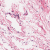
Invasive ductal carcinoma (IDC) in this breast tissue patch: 0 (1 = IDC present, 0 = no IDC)